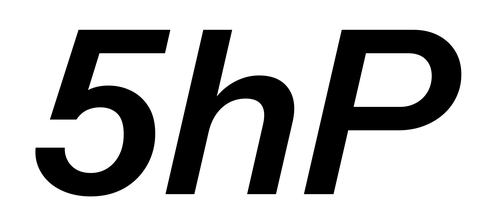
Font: InstrumentSans-Italic_SemiBold_Italic